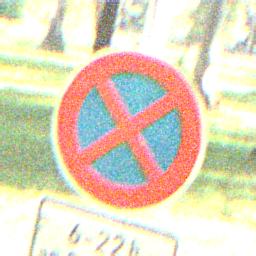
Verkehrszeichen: AbsolutesHalteverbot
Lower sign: ZeitangabenMitBeschraenkungAufWochentage4
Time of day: MorningAfternoon
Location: Outdoor (Nature)
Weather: Clear
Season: NotSpecified
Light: Natural